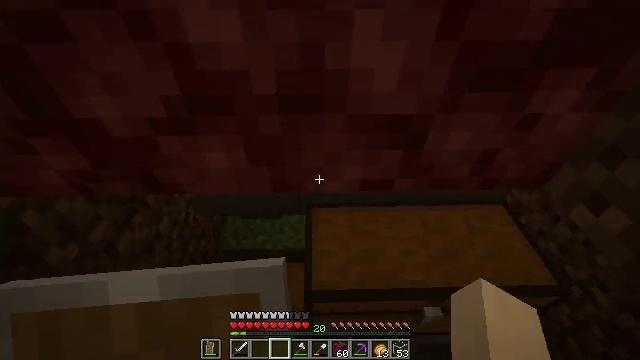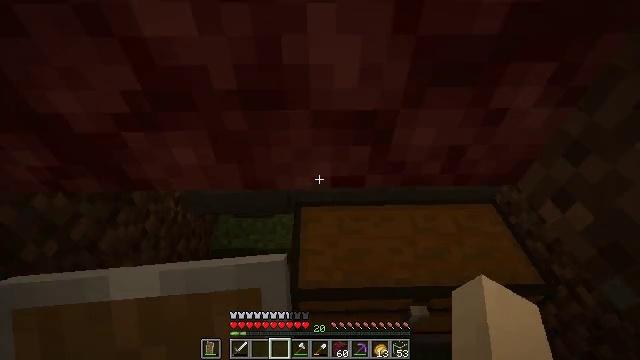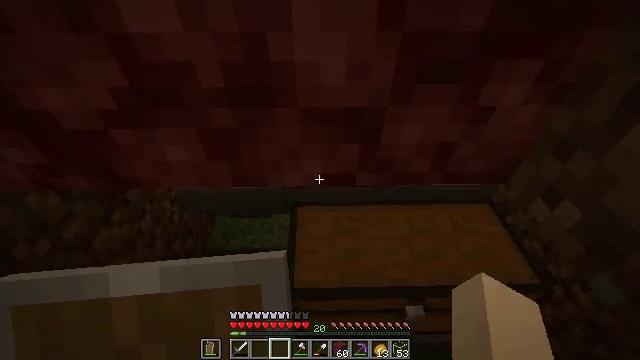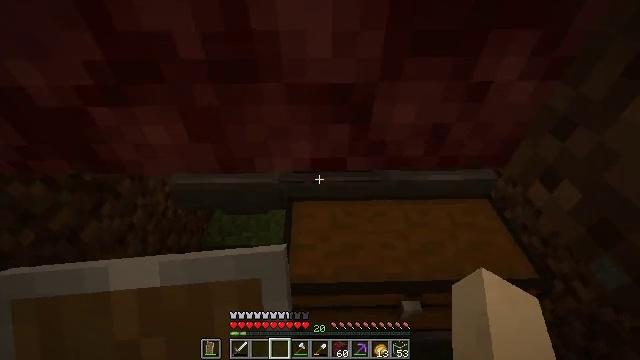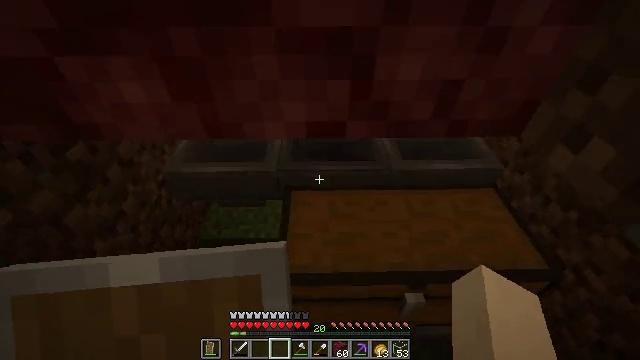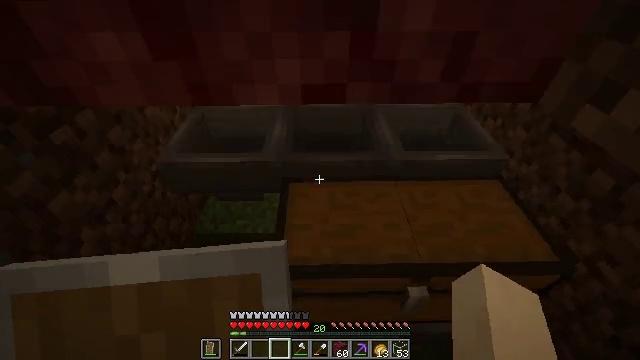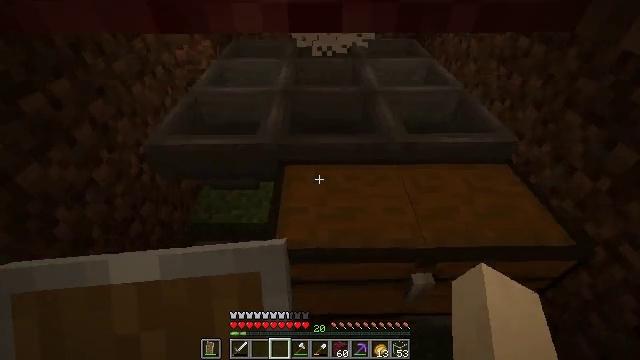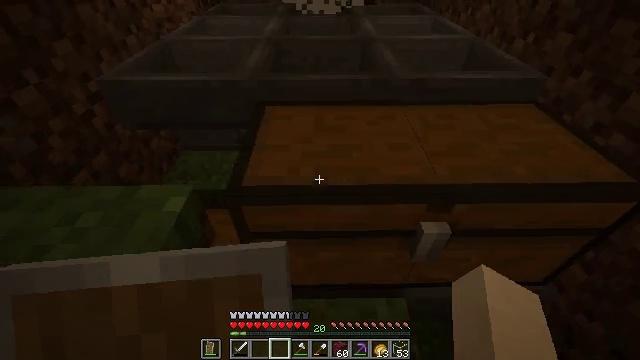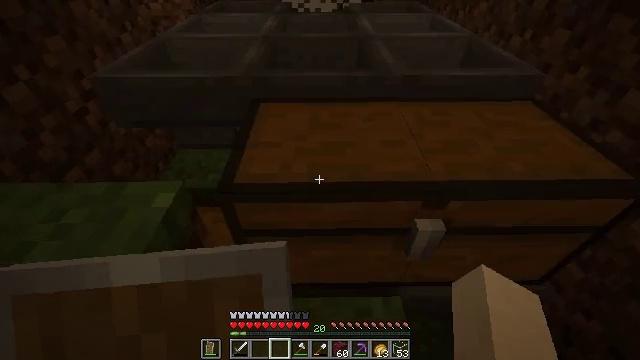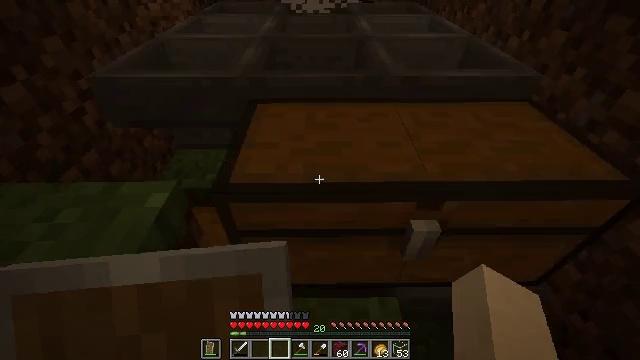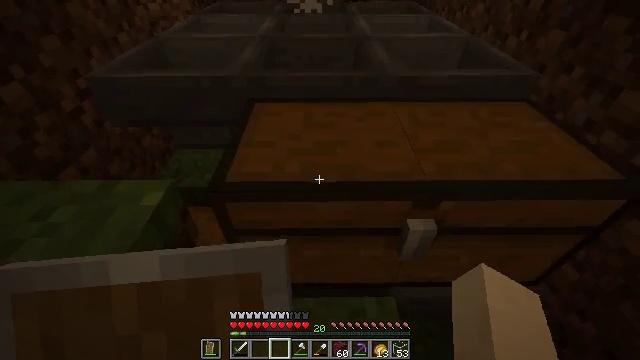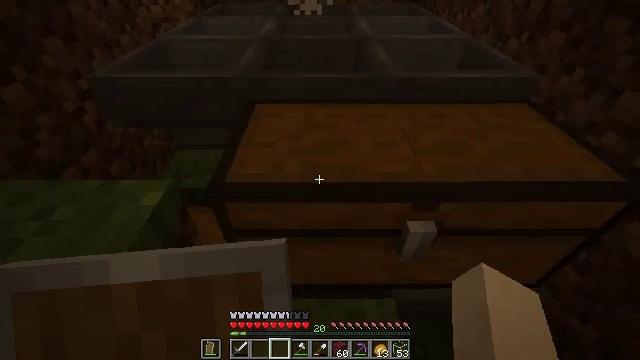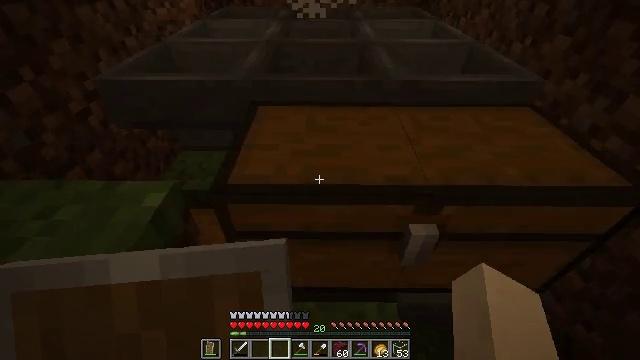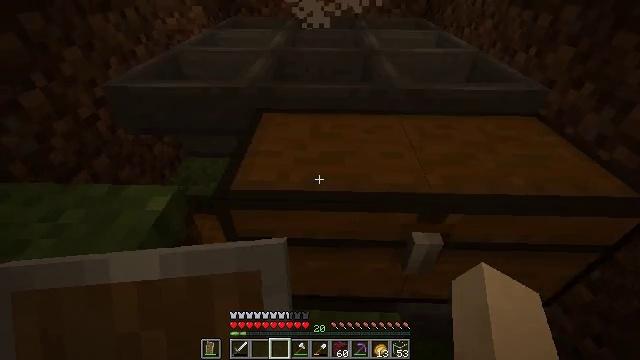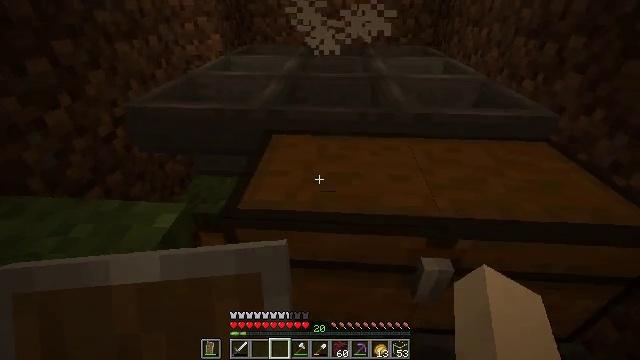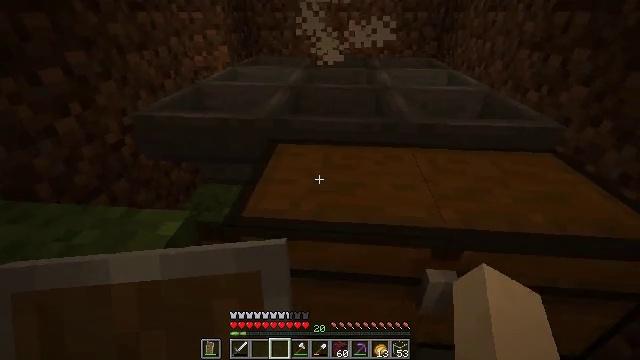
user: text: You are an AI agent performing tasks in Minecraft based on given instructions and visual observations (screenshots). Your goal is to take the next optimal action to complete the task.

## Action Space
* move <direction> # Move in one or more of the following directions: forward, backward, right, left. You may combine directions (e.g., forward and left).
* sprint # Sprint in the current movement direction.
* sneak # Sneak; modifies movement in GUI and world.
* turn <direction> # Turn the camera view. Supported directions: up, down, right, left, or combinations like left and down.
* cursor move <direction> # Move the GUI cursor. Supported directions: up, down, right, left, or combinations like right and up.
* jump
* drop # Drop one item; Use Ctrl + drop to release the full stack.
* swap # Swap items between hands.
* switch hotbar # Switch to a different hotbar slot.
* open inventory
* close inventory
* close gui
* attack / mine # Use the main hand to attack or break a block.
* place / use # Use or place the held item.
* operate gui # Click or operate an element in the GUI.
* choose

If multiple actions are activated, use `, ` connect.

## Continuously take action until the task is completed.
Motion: motion action
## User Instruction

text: Dig up some sand.
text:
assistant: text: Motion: no_op
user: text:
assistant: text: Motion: no_op
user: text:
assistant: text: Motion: no_op
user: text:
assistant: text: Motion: no_op
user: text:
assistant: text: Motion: move right
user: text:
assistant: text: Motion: move right
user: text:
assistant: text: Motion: no_op
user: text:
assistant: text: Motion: no_op
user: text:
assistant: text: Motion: no_op
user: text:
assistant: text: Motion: no_op
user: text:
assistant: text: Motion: no_op
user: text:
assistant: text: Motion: no_op
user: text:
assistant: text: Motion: turn left and up
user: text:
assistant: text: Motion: turn left and up
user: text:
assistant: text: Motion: turn left and up
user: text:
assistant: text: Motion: turn left and up
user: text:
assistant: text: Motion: turn left and up
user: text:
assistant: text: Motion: no_op
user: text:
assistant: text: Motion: turn left
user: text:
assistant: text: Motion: turn left
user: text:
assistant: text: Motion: turn left
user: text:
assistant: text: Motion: turn left and down
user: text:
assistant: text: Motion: turn left and down
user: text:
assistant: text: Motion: turn left and down
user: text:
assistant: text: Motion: turn left and down
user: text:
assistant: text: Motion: move forward
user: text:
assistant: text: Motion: move forward, turn down
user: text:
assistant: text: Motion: turn down
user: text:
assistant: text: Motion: turn left and down
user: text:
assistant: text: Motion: turn left and down